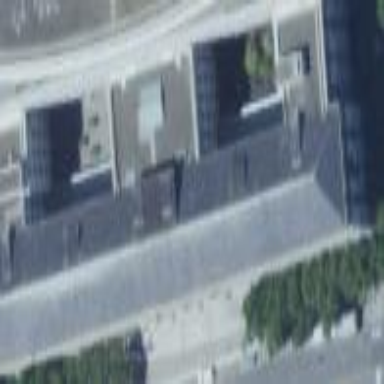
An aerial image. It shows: Government building.